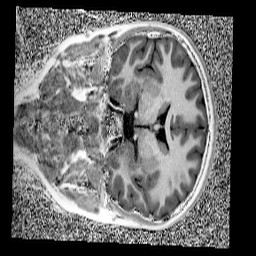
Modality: UNIT1
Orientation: coronal
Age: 10
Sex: female
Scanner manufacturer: siemens
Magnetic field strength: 3 T
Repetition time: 4 s
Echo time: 0.00299 s